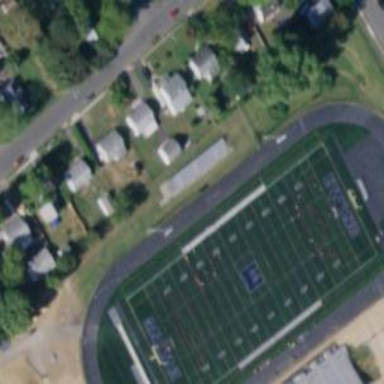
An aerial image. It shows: American football pitch.